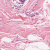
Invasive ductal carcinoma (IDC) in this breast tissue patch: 0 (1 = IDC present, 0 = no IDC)